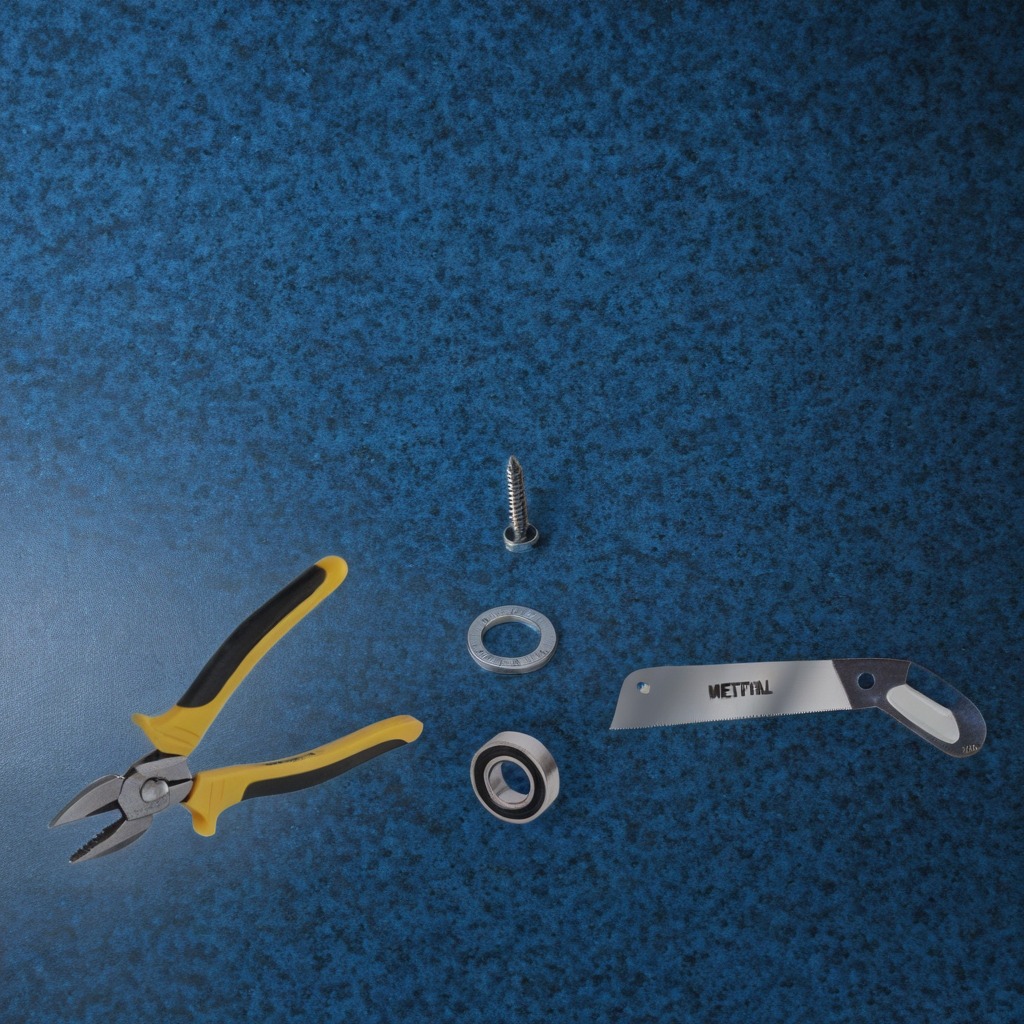
A metal ball bearing, a flat metal washer, a metal machine screw, a pair of pliers, and a handheld metal saw are lying on the clean granite tabletop.